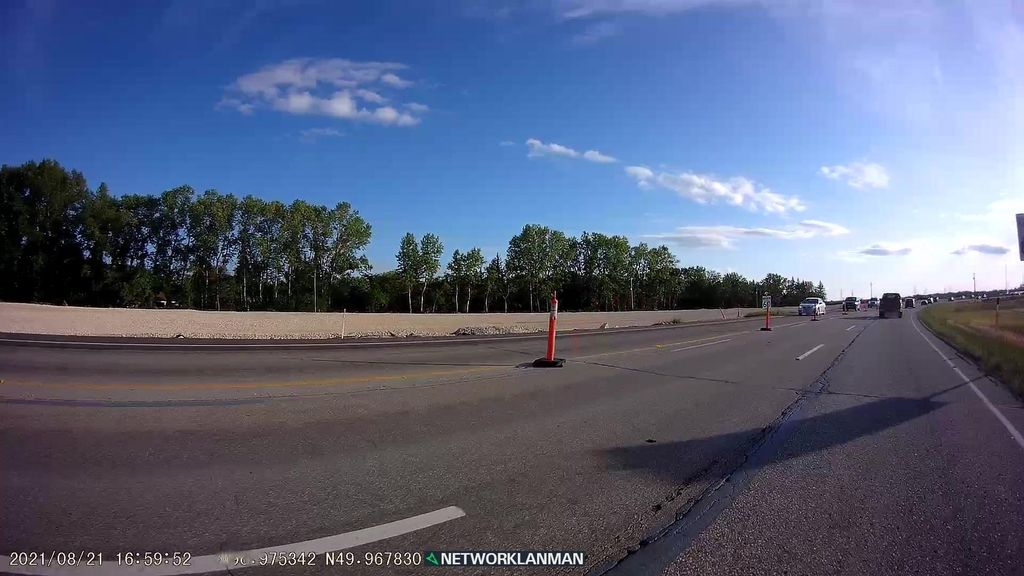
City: winnipeg